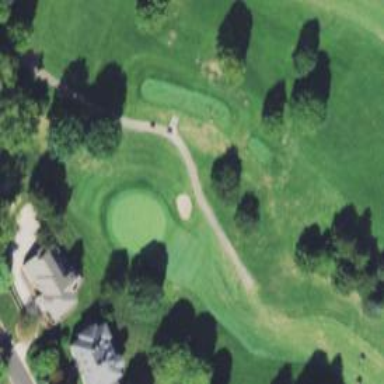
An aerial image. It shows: Golf hole.